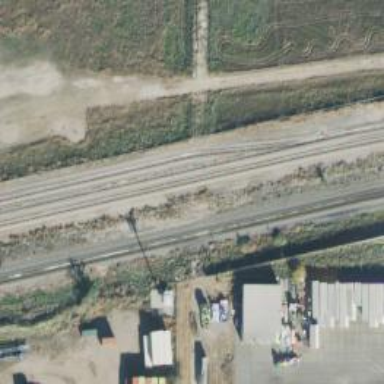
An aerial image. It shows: Railway siding with rails.